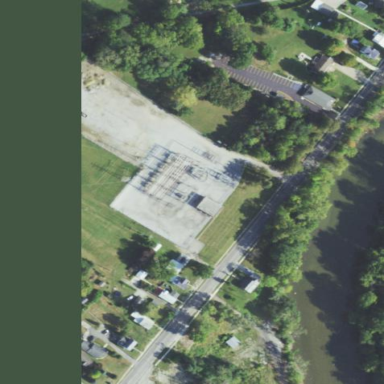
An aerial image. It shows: Power substation.